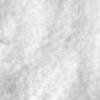
Label: no_change